Question: Is it possible to set a Container(ContentPlaceHolder) in the MasterPage, and hide it whenever wished ?
For example, I want to put a 2 textboxes and a button for a user to login, but if the session is still running (i.e. user already logged in) I want the change those 2 textboxes and button to a welcome message (for example: "Welcome, Username").

MasterPage (Note: Not everything is coded)
'''
<%@ Import Namespace="System.Data.SqlClient" %>
<!DOCTYPE html>
<html xmlns="http://www.w3.org/1999/xhtml">
<script runat="server">
Protected Sub Button1_Click(sender As Object, e As EventArgs)
Dim loginSQL As New SqlCommand
Dim loginComm As String
Dim CommonFunctions As New CommonFunctions()
Dim dec_pass As String = CommonFunctions.EncryptPassword(txtLoginPass.Text.Trim)
Dim conn As New SqlConnection("Data Source=BRIAN-PC\SQLEXPRESS;Initial Catalog=master_db;Integrated Security=True")
loginComm = "SELECT userid FROM users WHERE username=@username and password=@password"
conn.Open()
loginSQL = New SqlCommand(loginComm, conn)
loginSQL.Parameters.AddWithValue("@username", txtLoginUser.Text.ToString)
loginSQL.Parameters.AddWithValue("@password", dec_pass)
Dim dr As SqlDataReader = loginSQL.ExecuteReader()
If dr.HasRows Then
Session("userid") = dr("userid")
ElseIf dr.HasRows = False Then
lblRegister.ForeColor = Drawing.Color.Red
lblRegister.Text = "Incorrect Username/Password."
End If
End Sub
Protected Sub Page_Load(sender As Object, e As EventArgs)
If Session("userid") <> "" Then
txtLoginUser.Visible = False
txtLoginPass.Visible = False
Else
Dim conn As New SqlConnection("Data Source=BRIAN-PC\SQLEXPRESS;Initial Catalog=master_db;Integrated Security=True")
Dim useridComm As String = "SELECT name, surname FROM users WHERE userid=@userid"
Dim sqlUserID As New SqlCommand
conn.Open()
Dim userid As String = Session("userid")
sqlUserID = New SqlCommand(useridComm, conn)
sqlUserID.Parameters.AddWithValue("@userid", userid)
Dim datareader As SqlDataReader = sqlUserID.ExecuteReader()
lblLoggedIn.Text = "Welcome," + txtLoginUser.Text
End If
End Sub
</script>
<head>
<meta charset="utf-8" />
<script src="http://html5shiv.googlecode.com/svn/trunk/html5.js"></script>
<title></title>
<meta name="keywords" content="" />
<meta name="description" content="" />
<link rel="stylesheet" href="style.css" type="text/css" media="screen, projection" />
</head>
<body>
<form id="form1" runat="server">
<div id="wrapper">
<header id="header">
<strong>Header:</strong> Mobile CMS
</header>
<section id="login">
<div id="login-form">
<asp:ContentPlaceHolder id="ContentPlaceHolder2" runat="server">
<p>
<asp:Label ID="lblUsername" runat="server" Font-Bold="True" Text="U:"></asp:Label>
&nbsp;<asp:TextBox ID="txtLoginUser" runat="server" BorderStyle="None" BorderWidth="0px" Wrap="False"></asp:TextBox>
&nbsp;
<asp:Label ID="lblUsername0" runat="server" Font-Bold="True" Text="P:"></asp:Label>
<asp:TextBox ID="txtLoginPass" runat="server" BorderStyle="None" BorderWidth="0px" TextMode="Password" Wrap="False"></asp:TextBox>
&nbsp;
<asp:Button ID="btnLogin" runat="server" BorderStyle="None" OnClick="Button1_Click" Text="Login" />
</p>
<p>
<asp:Label ID="lblRegister" runat="server" Font-Bold="True" Font-Underline="True" ForeColor="#0000CC" Text="Register"></asp:Label>
<asp:ContentPlaceHolder ID="ContentPlaceHolder3" runat="server">
<asp:Label ID="lblLoggedIn" runat="server" Text=""></asp:Label>
</asp:ContentPlaceHolder>
</p>
</asp:ContentPlaceHolder>
</div>
</section>
<div class="navigation-bar">
<ul class="navigation-menu">
<li><a href="#" class="home">Home</a></li>
<li><a href="#" class="mainsettings">Settings</a></li>
<li><a href="#" class="profile">Profile</a>
<ul>
<li><a href="#" class="messages">Messages</a></li>
<li><a href="#" class="settings">Profile Settings</a></li>
</ul>
</li>
<li><a href="#" class="uploads">Uploads</a></li>
<li><a href="#" class="documents">Media</a>
<ul>
<li><a href="#" class="docs">Documents</a></li>
<li><a href="#" class="others">Others</a></li>
</ul>
</li>
<li><a href="#" class="projects">Projects</a>
<ul>
<li><a href="#" class="yprojects">Your Projects</a></li>
<li><a href="#" class="otherprojects">Other Projects</a></li>
</ul>
</li>
</ul>
</div>
<section id="middle">
<div id="container">
<div id="content">
<div>
<asp:ContentPlaceHolder id="ContentPlaceHolder1" runat="server">
</asp:ContentPlaceHolder>
</div>
</div>
</div>
</section>
<footer id="footer">
<strong>Footer:</strong> adsfdsgfds
</footer>
</div>
</form>
</body>
</html>
'''
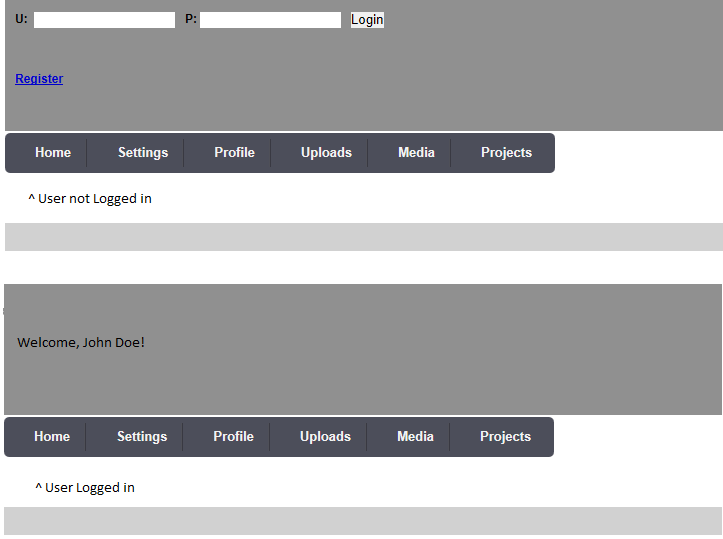
Answer: Firstly, you have a 'ContentPlaceHolder' inside another 'ContentPlaceHolder' and I can't see any reason for this.
'''
<asp:ContentPlaceHolder ID="ContentPlaceHolder3" runat="server">
<asp:ContentPlaceHolder id="ContentPlaceHolder2" runat="server">
'''
To the matter in hand, I would hide the controls contained within the 'ContentPlaceHolder' depending on whether the user is logged in or not, rather than hiding the placeholder, however this is up to you. I would also add the 'userid' column to your SQL query.
The follwing should get you started, note this is off the top of my head:
'SELECT userid, username, password FROM users ....'
'''
If dr.HasRows Then
Session("userid") = dr("userid")
ElseIf dr.HasRows = False Then
lblRegister.ForeColor = Drawing.Color.Red
lblRegister.Text = "Incorrect Username/Password."
End If
'''
Now that you have this, you can check the Session variable on 'Page_Load' to see if the user is logged in.
'''
Protected Sub Page_Load(sender As Object, e As EventArgs)
If Session("userid") <> "" Then
txtLoginUser.Visible = False
txtLoginPass.Visible = False
Else
'Set your label text here, query the database to get the First and Second name of the user using the 'userid'
End If
End Sub
'''
You need to close your readers after you have finished reading:
'dr.Close()' and 'datareader.Close()'
Also this line 'lblLoggedIn.Text = "Welcome," + txtLoginUser.Text' needs to be:
'''
lblLoggedIn.Text = datareader("name").ToString() & " " &
datareader("surname").ToString()
'''